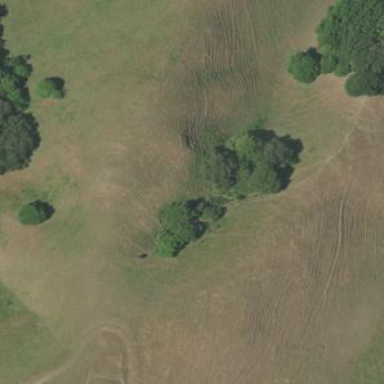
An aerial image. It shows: Beautiful woodland area.